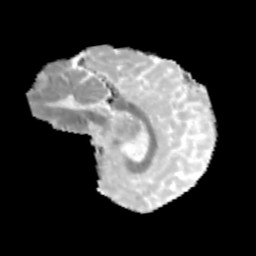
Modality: MD
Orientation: sagittal
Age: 13
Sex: male
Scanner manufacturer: siemens
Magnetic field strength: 3 T
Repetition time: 3.8 s
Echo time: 0.07 s